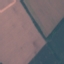
Land use / land cover class: AnnualCrop